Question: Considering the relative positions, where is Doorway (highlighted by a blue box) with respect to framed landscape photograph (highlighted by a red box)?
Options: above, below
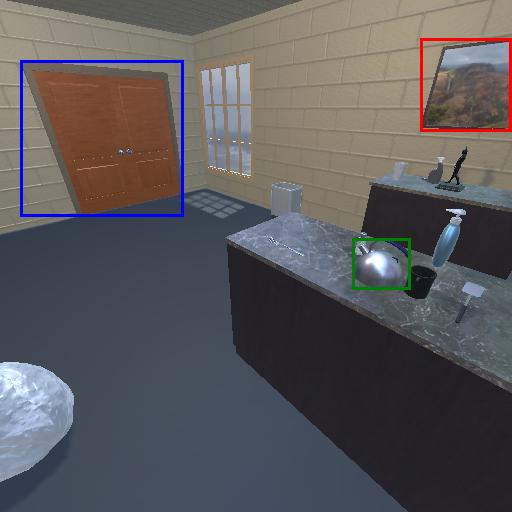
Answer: above